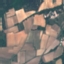
Label: PermanentCrop